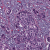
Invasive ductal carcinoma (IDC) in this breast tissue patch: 1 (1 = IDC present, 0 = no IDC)